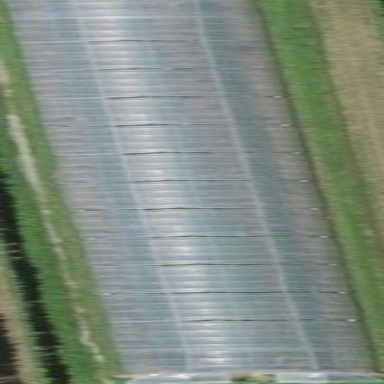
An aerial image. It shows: Greenhouse.